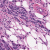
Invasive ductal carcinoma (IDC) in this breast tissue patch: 1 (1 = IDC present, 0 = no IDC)